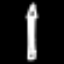
Label: pencil